Question: >
<URL>
I have a leakage as below,
'''
@property (nonatomic,retain) NSMutableData *responseXMLData;
@property (nonatomic,copy) NSMutableData *lastLoadedResponseXMLData;
-(void)dealloc {
[doc release];
doc=nil;
[xmlBodyTemp release];
[responseXMLData release] ;
responseXMLData=nil;
[lastLoadedResponseXMLData release];
lastLoadedResponseXMLData=nil;
[xmlBody release];
[super dealloc];
}
'''

Second question: in the variables given above when I write:
'''
self.responseXMLData = [self.lastLoadedResponseXMLData copy];
'''
Do I need to release self.lastLoadedResponseXMLData once more other than I did in dellaoc? or only delloc is eneough? autorelease seems to work but didnt get the idea why
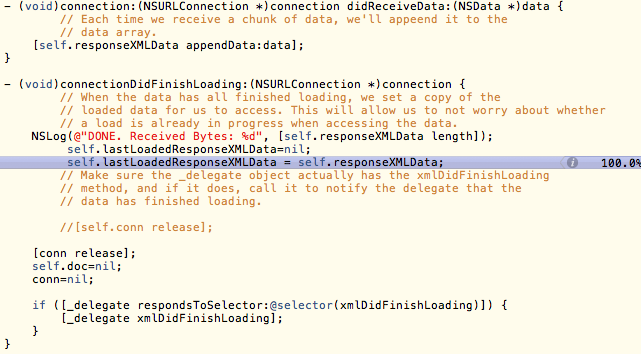
Answer: I highly recommend that you read through the <URL> that Apple has provided. This will give you a better understanding of how to better manage your allocations.
--
IMO (not sure others will agree), all you need to do in dealloc is 'release' your objects. There's no need to set them to nil.
You need to release the object that you're copying. When you 'copy'[] something, the retain count is incremented by 1. Then when you assign it to 'self.responseXMLData', the retain count is incremented by 1 again (since the property does a retain). The best thing to do here would be to autorelease it. '[[self.lastLoadedResponseXMLData copy]autorelease];'
[] The simplest rule of thumb is that any time you 'alloc', 'copy', 'new', or 'retain' something, you own it, and you're responsible for releasing it in the scope in which you took ownership.